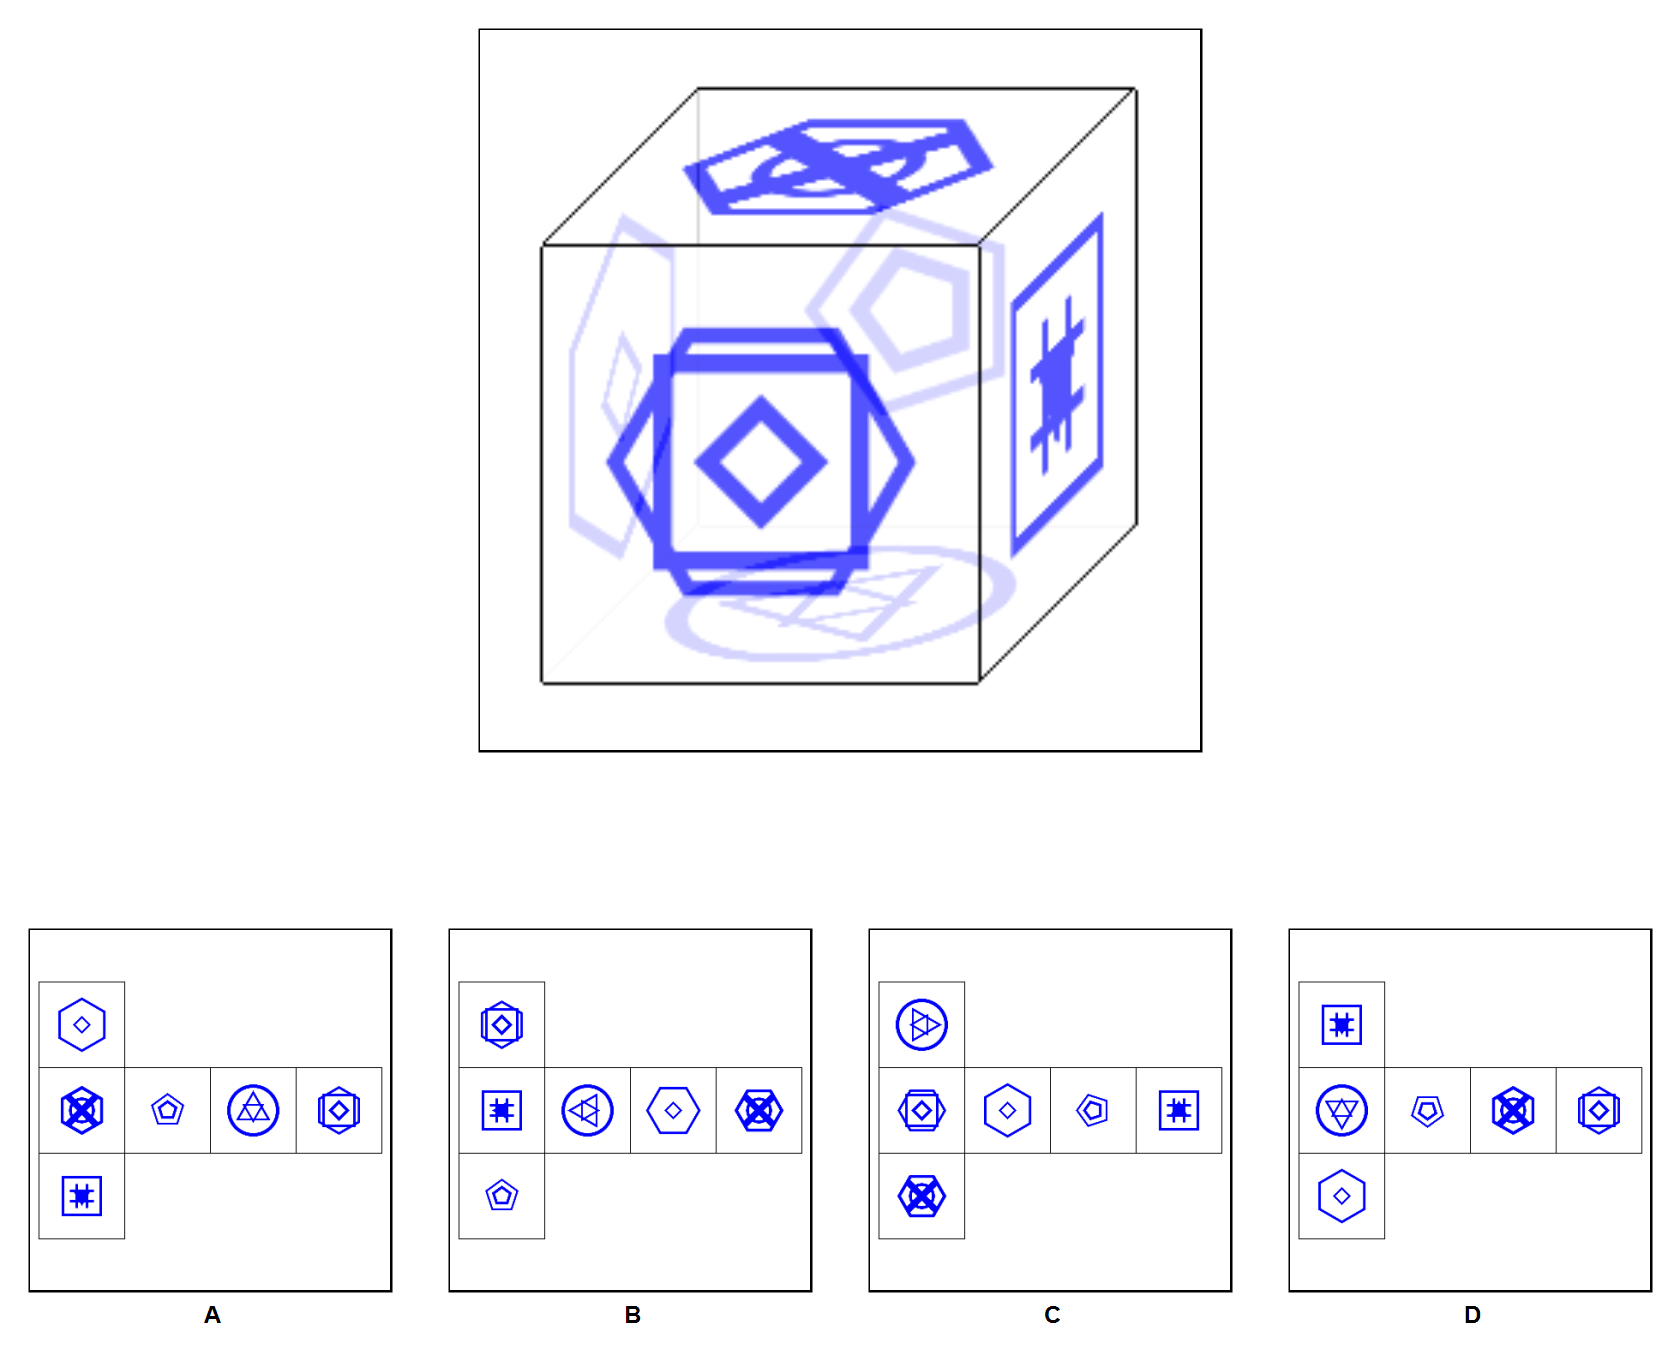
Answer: B